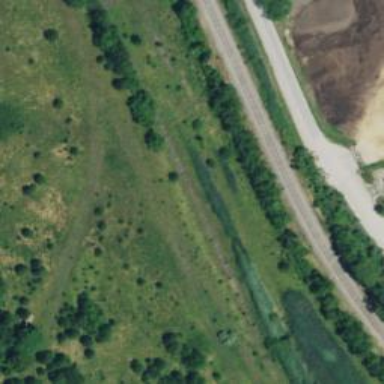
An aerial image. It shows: Disused railway spur line.